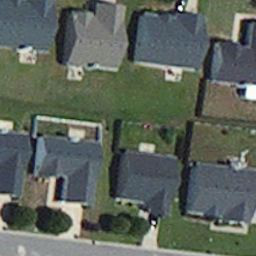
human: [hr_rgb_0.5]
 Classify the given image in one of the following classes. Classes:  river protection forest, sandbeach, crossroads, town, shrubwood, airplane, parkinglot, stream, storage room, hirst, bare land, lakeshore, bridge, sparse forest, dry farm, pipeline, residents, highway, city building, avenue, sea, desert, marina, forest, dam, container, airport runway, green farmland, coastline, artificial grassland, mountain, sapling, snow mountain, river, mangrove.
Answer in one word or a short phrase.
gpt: residents